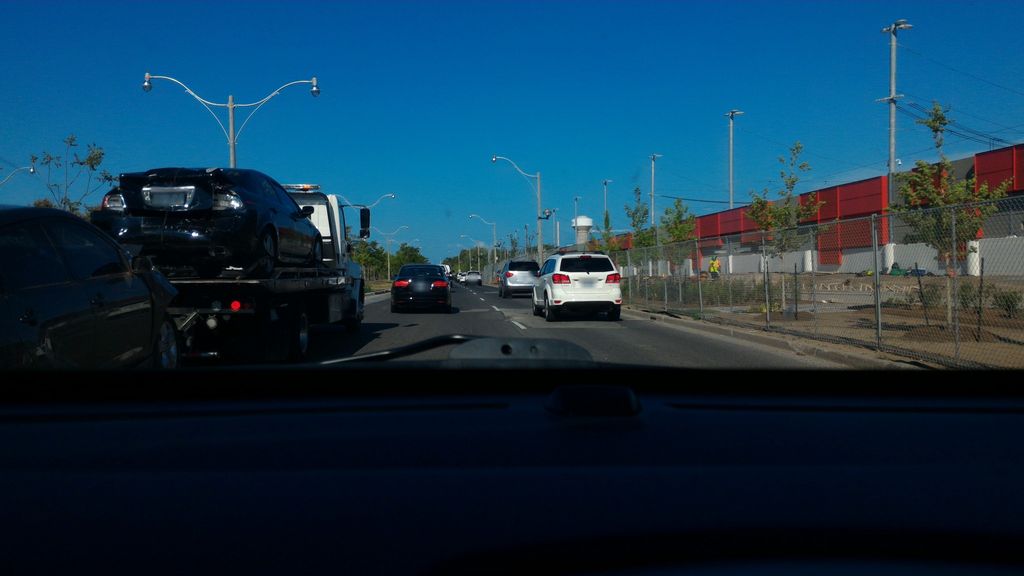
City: toronto